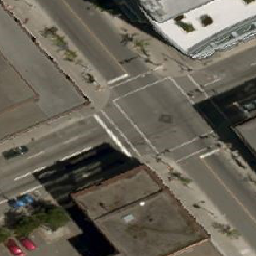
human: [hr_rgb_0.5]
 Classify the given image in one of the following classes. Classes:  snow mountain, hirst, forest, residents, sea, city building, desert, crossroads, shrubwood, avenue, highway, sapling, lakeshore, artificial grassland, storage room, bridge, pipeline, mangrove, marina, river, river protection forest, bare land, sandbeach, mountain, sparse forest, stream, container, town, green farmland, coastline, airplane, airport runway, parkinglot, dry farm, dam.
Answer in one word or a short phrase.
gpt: crossroads